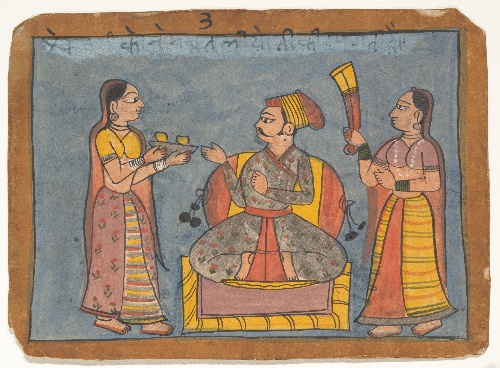
Date: 1725
Object type: Painting
Classification: Paintings
Medium: Ink and opaque watercolor on paper
Culture: India (Rajasthan, Marwar)
Dimensions: 7 7/8 x 5 11/16 in. (20.0 x 14.4 cm)
Department: Asian Art
Credit line: Purchase, Mr. and Mrs. Peter Findlay Gift, 1979
Accession year: 1979
Repository: Metropolitan Museum of Art, New York, NY
Tags: Food|Fruit|Men|Women